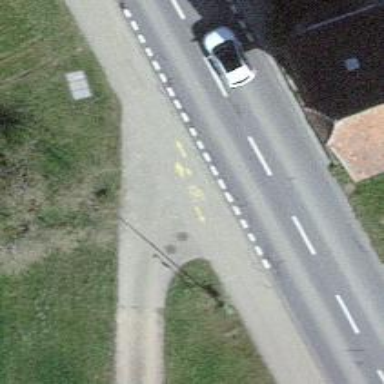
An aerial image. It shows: Secondary road with cycle track on the right.